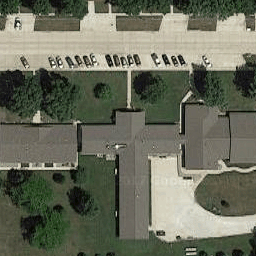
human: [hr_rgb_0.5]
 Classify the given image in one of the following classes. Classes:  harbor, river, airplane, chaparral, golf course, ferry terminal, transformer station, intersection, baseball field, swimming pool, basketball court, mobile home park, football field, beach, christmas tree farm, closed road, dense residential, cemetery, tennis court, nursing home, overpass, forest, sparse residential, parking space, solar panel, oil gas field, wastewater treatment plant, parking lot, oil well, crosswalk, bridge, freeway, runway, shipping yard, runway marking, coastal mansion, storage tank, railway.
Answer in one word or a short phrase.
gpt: nursing home